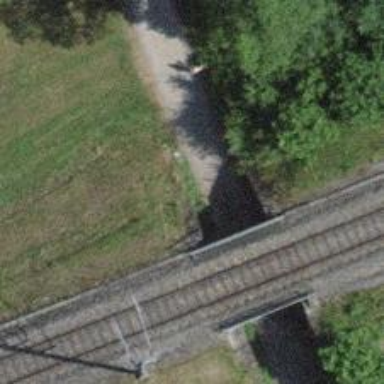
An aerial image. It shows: Gravel track passing through tunnel with grade 2 track type.